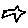
Label: star